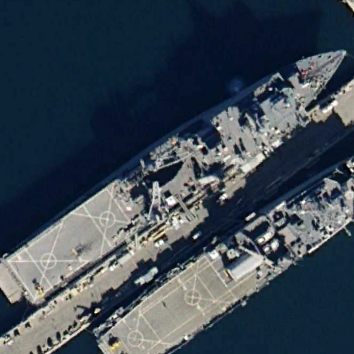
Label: combat